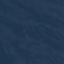
Label: SeaLake